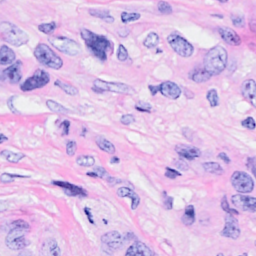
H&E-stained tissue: Breast